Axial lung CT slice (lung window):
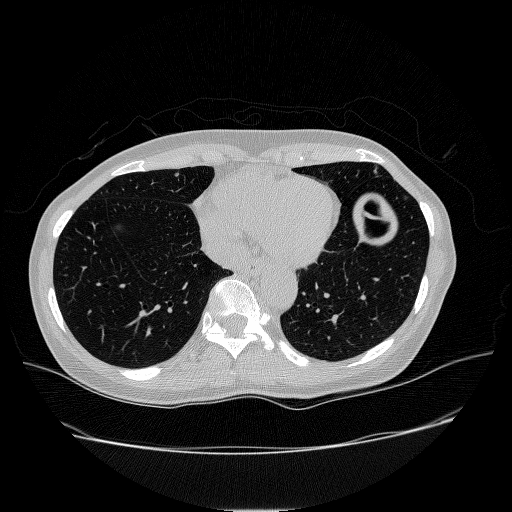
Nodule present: yes
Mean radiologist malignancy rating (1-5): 4